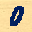
Label: 0